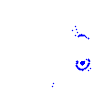
Particle: electron